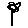
Label: flower